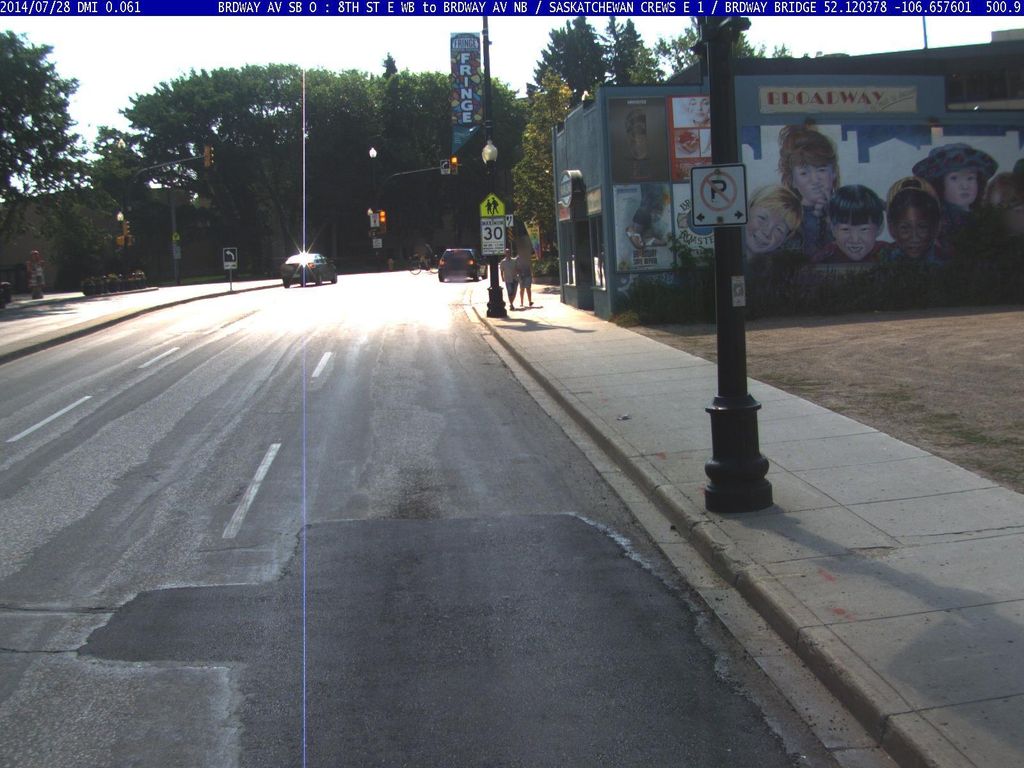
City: saskatoon